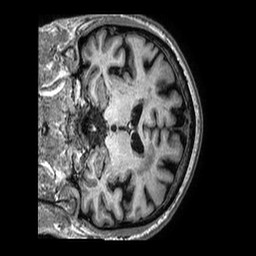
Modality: T1w
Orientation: coronal
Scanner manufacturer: philips
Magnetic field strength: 3 T
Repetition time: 0.006578 s
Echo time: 0.002954 s